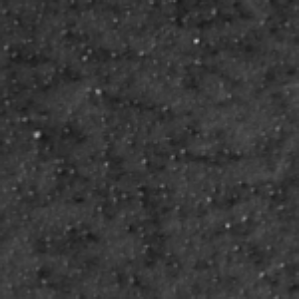
Label: frost